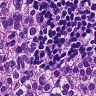
Metastatic tissue present: yes